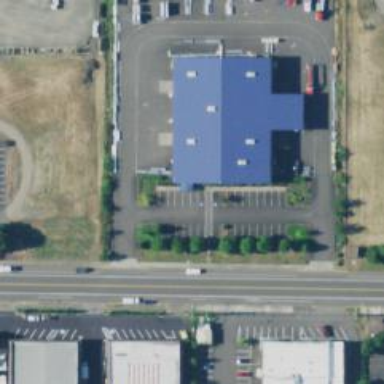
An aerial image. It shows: Parking space is available.